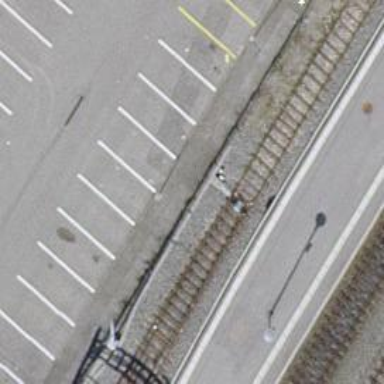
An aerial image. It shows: Railway switch.